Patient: sex M, age 42
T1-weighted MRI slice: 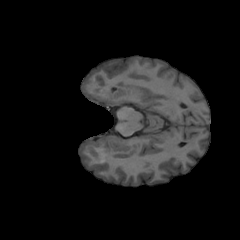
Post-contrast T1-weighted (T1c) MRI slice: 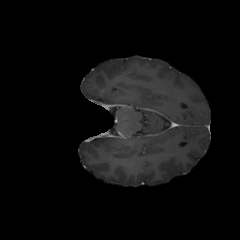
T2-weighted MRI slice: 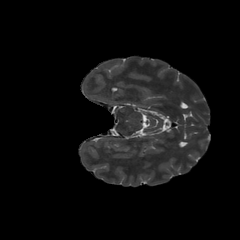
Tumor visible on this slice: no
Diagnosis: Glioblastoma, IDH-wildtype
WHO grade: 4